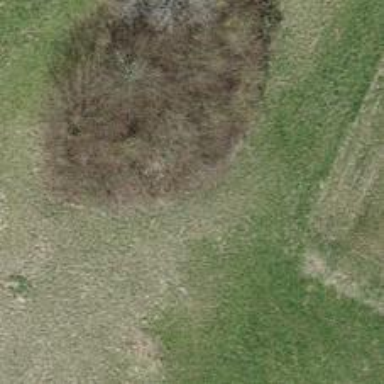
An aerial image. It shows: Beautiful tree in nature.